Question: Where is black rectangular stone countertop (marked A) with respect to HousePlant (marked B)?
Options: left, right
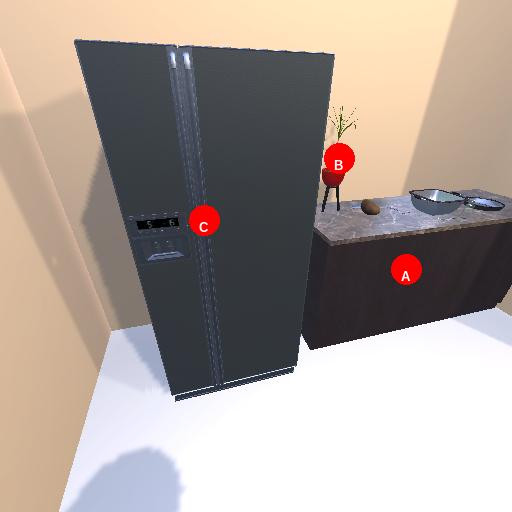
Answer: left